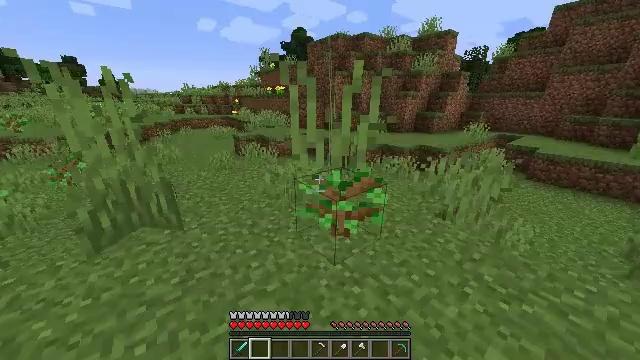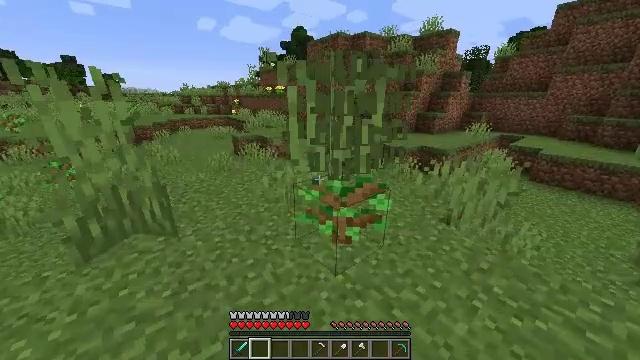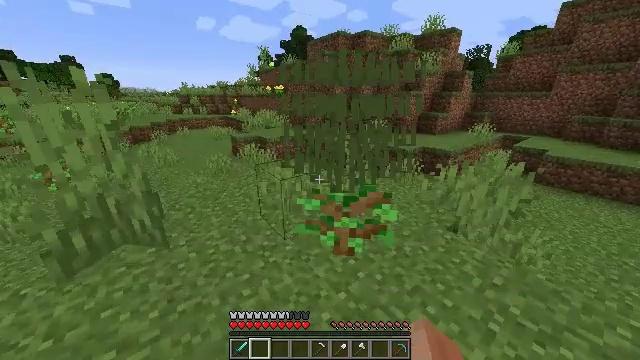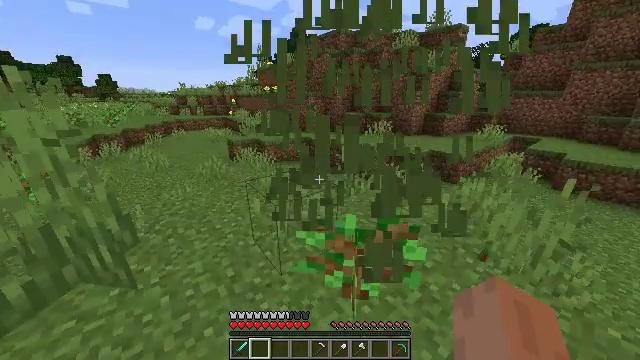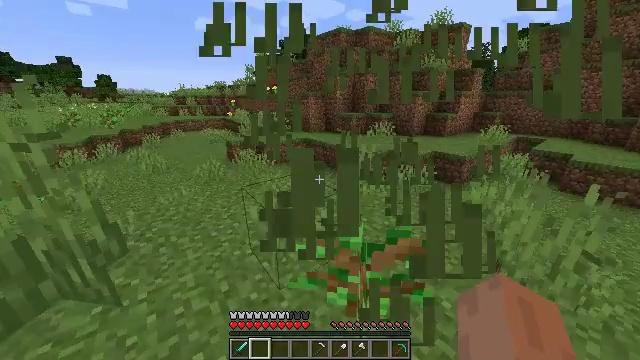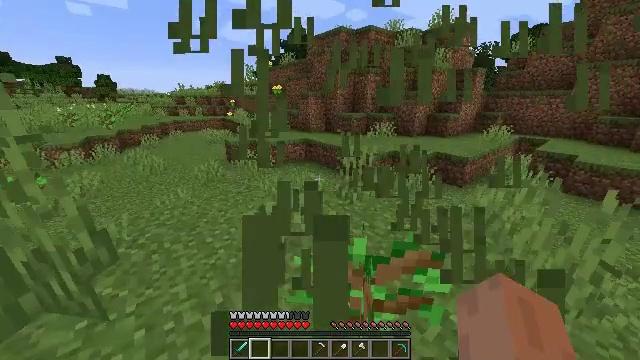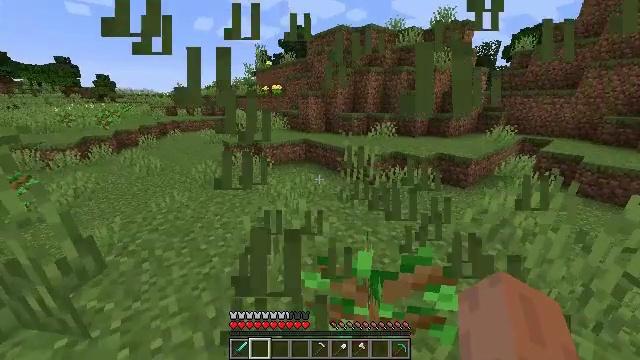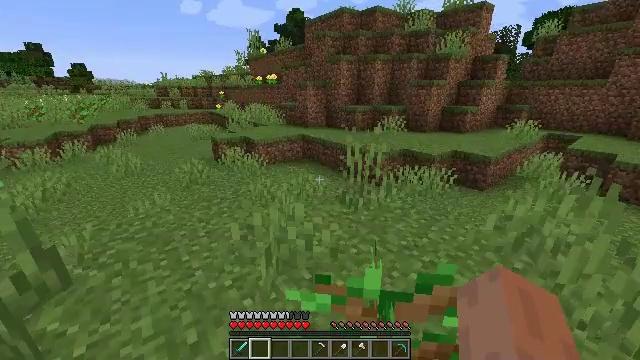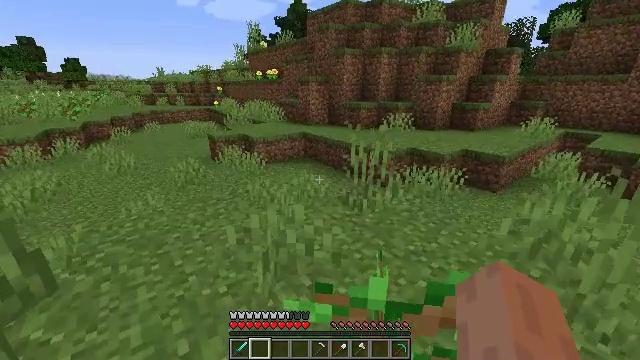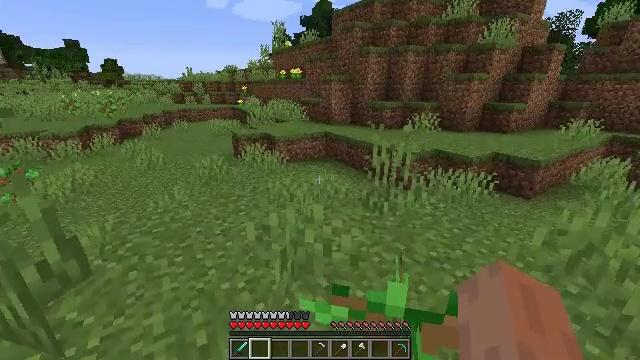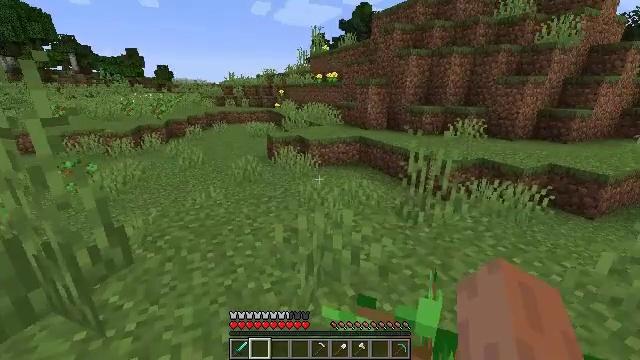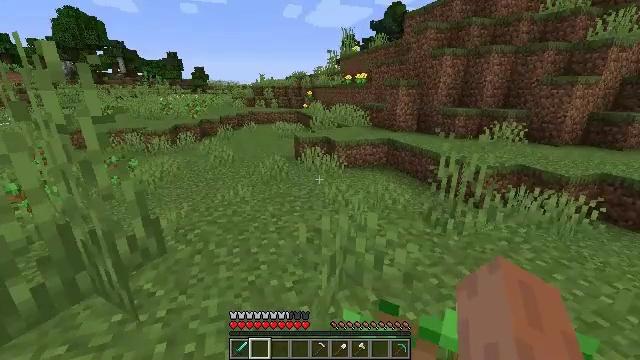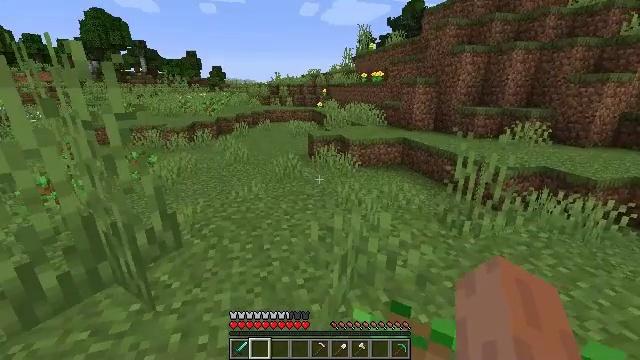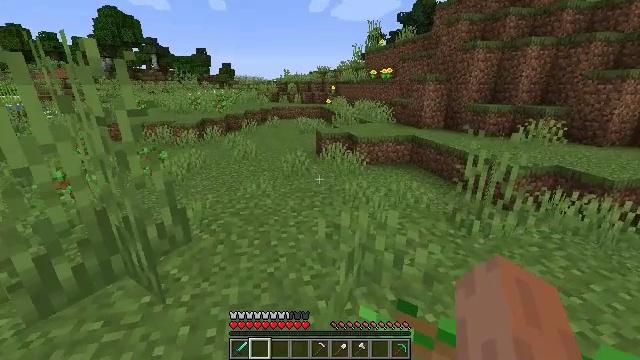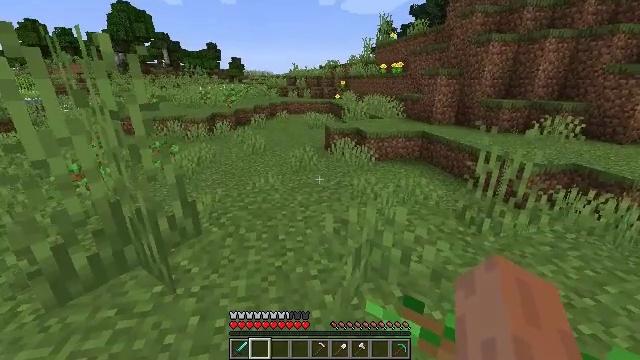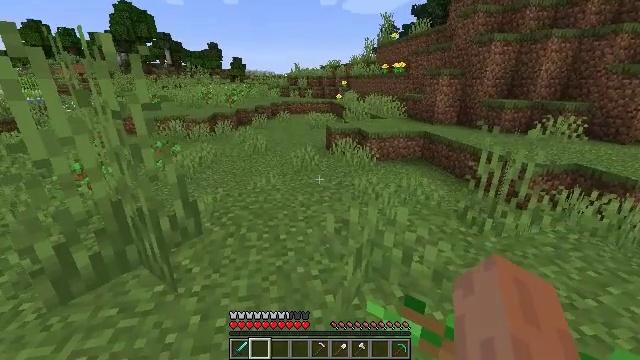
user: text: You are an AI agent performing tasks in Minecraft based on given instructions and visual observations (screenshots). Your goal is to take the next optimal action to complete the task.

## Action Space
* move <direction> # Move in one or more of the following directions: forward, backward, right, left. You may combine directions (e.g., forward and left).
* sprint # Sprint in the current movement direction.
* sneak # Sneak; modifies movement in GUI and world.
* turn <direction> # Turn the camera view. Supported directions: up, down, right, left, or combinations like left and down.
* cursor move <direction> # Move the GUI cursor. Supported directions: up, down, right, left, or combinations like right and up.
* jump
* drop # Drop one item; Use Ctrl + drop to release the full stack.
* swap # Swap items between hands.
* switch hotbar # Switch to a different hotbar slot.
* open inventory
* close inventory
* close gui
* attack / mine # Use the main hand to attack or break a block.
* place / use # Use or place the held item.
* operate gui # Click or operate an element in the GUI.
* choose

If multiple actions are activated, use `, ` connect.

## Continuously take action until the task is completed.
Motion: motion action
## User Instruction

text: Hunt fish.
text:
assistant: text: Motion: move forward
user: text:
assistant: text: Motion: move forward
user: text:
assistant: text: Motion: move forward
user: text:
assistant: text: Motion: move forward
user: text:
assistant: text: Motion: no_op
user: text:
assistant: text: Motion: no_op
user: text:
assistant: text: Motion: no_op
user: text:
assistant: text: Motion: no_op
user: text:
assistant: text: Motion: turn left
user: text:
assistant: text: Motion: turn left and up
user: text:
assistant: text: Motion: turn left
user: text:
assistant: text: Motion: turn left
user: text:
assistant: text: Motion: turn left
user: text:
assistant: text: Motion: turn left and down
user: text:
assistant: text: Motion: no_op
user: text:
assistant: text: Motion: no_op
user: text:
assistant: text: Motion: no_op
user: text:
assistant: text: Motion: no_op
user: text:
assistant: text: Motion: no_op
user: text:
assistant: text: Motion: no_op
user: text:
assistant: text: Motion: no_op
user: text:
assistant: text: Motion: no_op
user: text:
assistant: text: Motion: no_op
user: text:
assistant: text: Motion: no_op
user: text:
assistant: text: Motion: no_op
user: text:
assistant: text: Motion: no_op
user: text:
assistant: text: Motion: no_op
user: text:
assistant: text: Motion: no_op
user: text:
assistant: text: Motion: no_op
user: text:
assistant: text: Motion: no_op